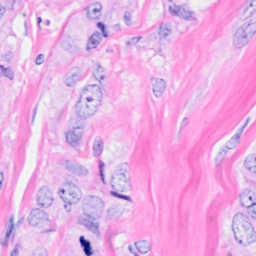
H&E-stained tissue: Breast